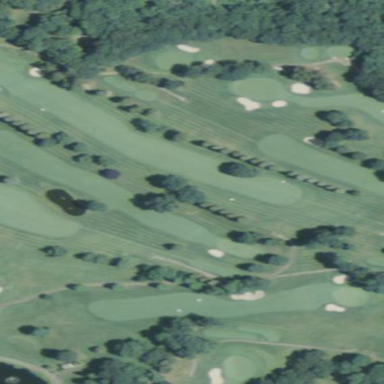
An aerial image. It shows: Golf fairway surrounded by grass.